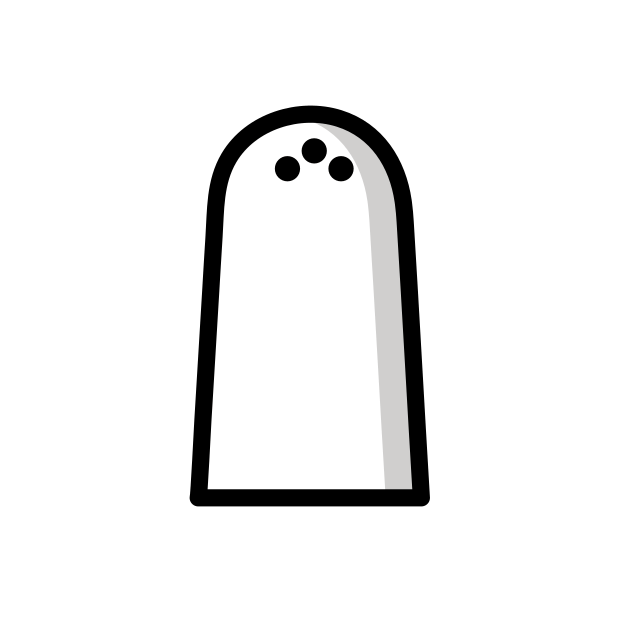
salt